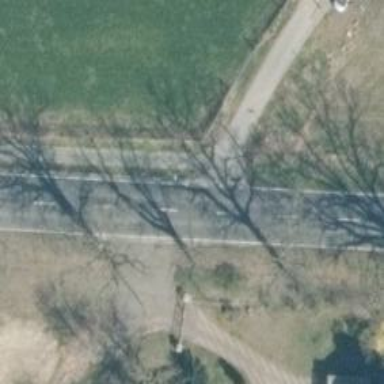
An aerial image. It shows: Service road with grade1 asphalt surface. It is bicycle road.